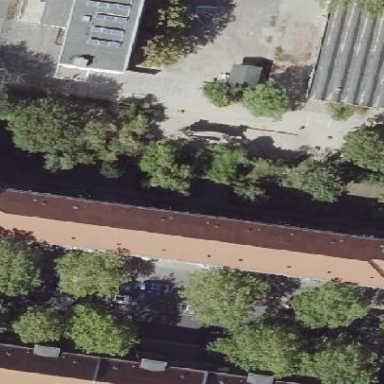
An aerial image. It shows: Hipped-roof building with apartments.